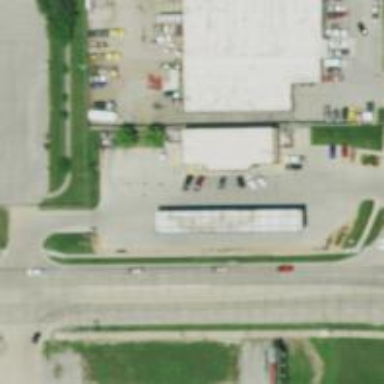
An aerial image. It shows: Convenience shop.